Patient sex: M
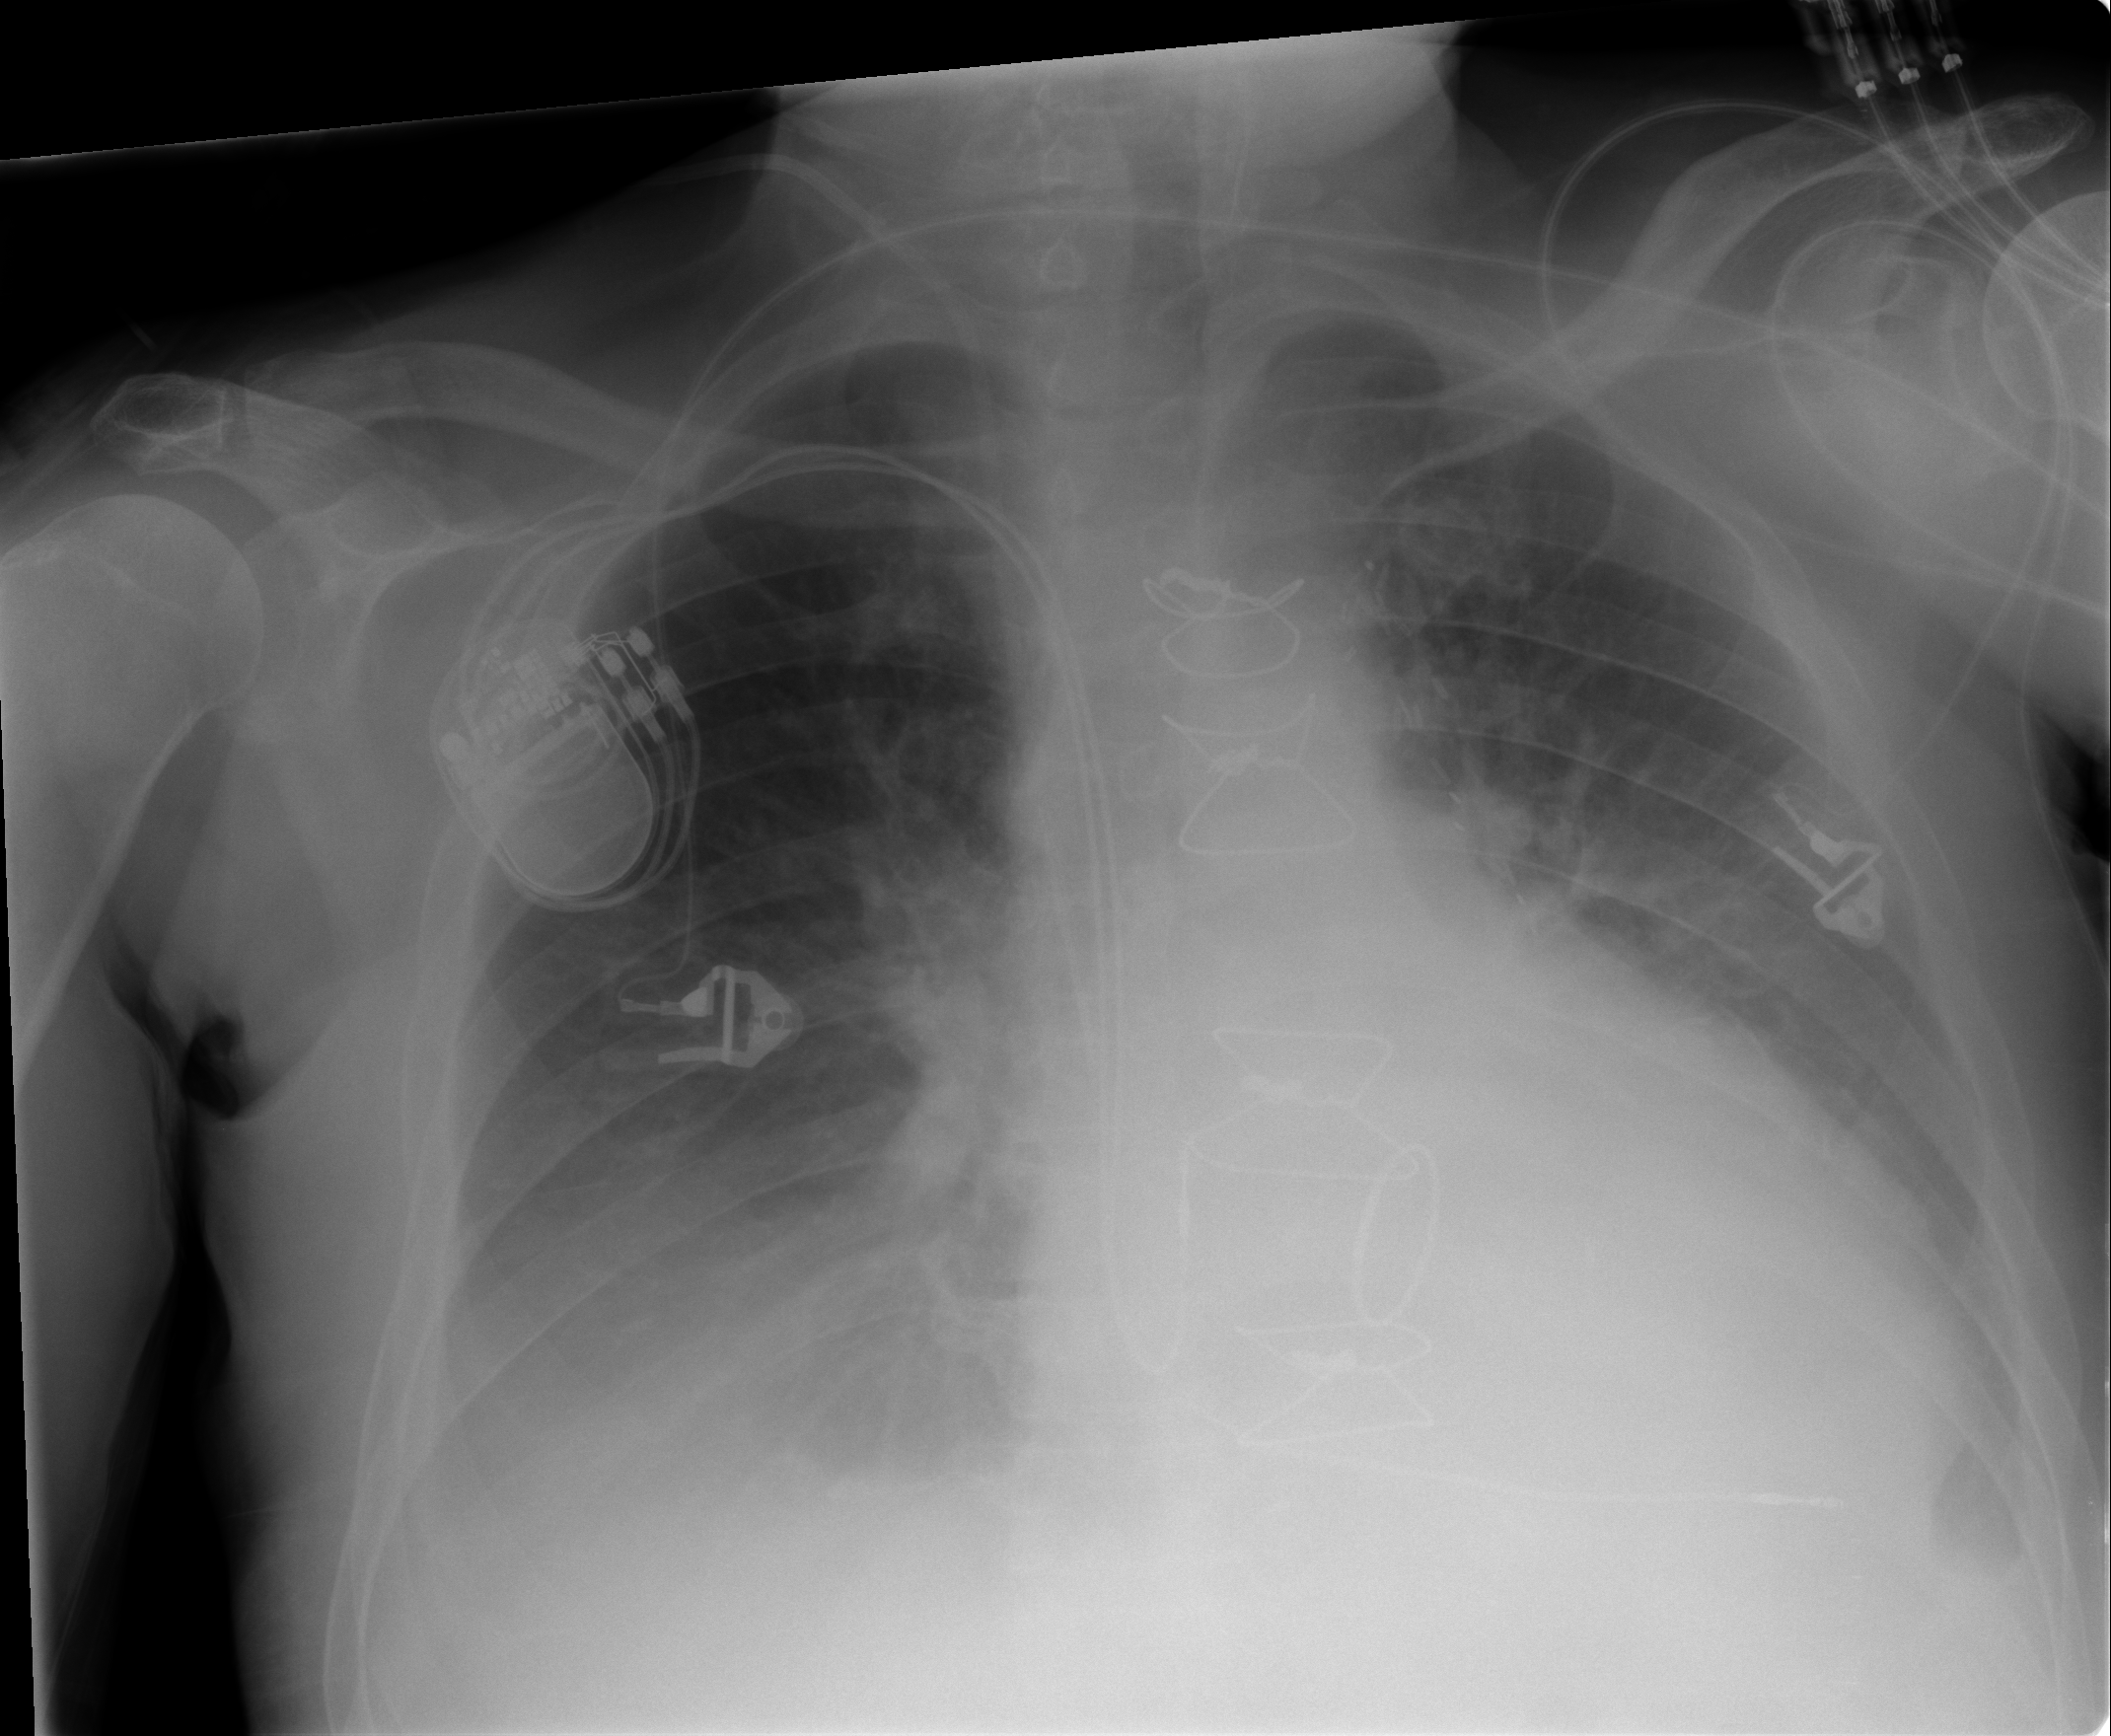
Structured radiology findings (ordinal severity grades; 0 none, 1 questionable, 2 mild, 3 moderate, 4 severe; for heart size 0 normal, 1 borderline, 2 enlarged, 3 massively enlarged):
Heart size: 2
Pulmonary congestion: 2
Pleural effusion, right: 2
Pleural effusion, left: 2
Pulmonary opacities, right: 0
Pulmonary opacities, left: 0
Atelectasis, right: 2
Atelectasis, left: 2